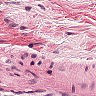
Metastatic tissue present: no